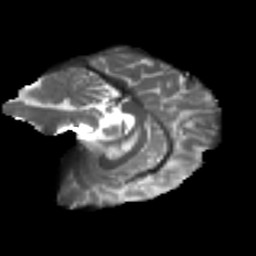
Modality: T2w
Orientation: sagittal
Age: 32
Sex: female
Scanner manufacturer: ge
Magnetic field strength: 3 T
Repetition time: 7.8 s
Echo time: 0.0606 s